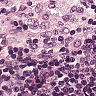
Metastatic tissue present: no